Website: lowes
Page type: customer-info-address
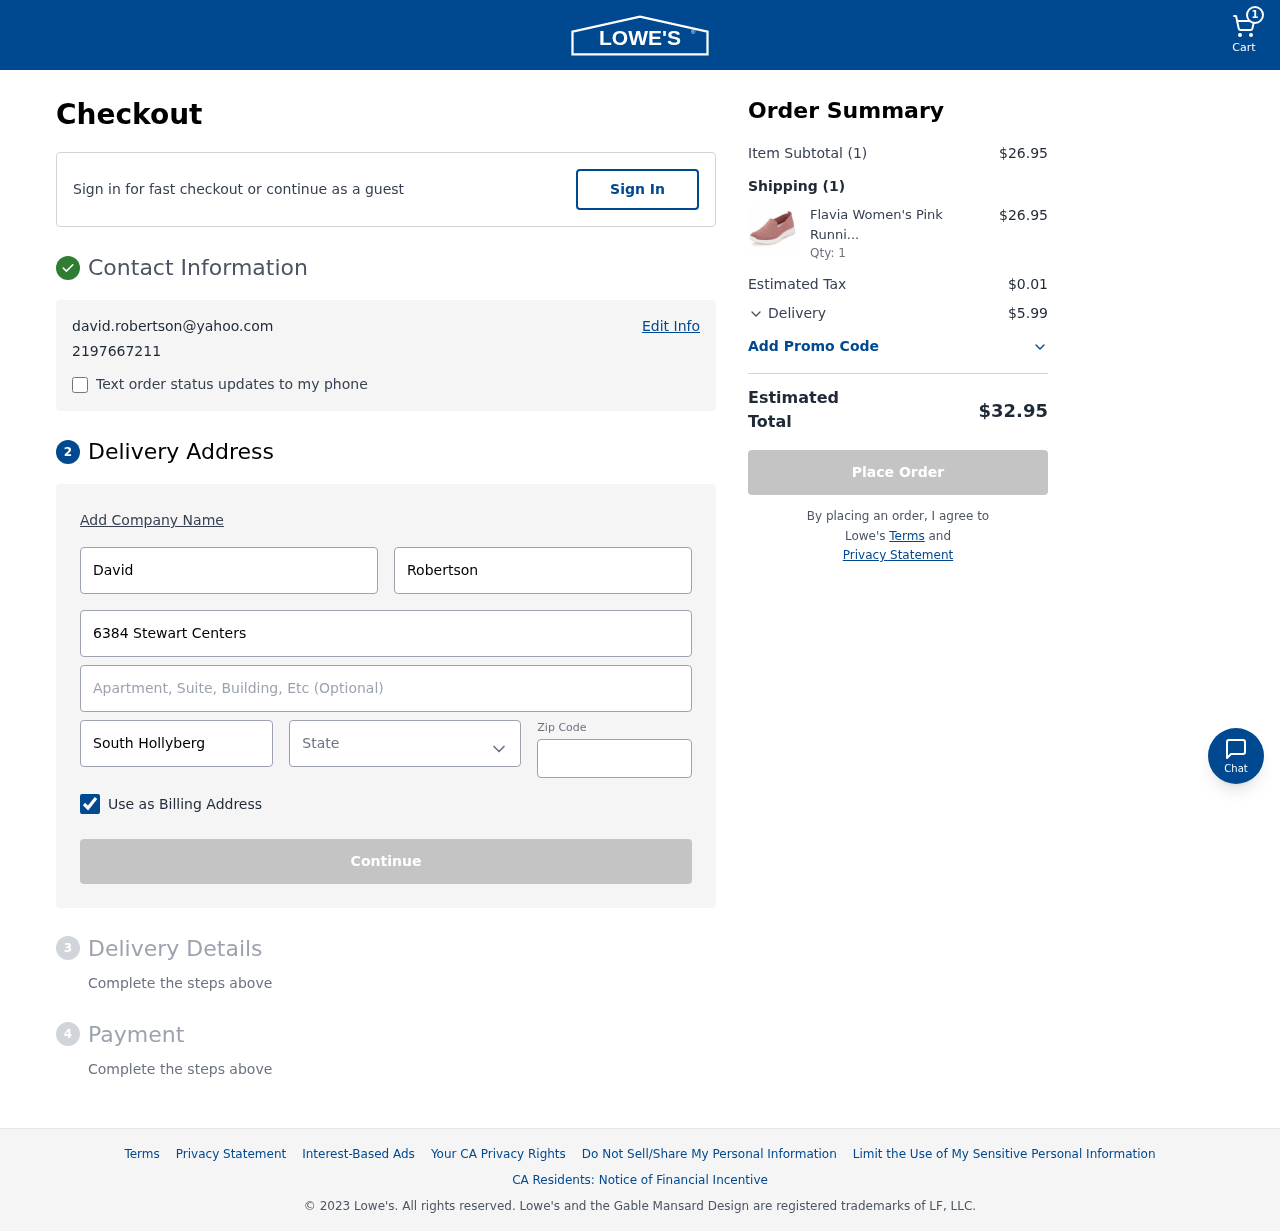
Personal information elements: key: PII_CITY
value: South Hollyberg
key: PII_EMAIL
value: david.robertson@yahoo.com
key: PII_FIRSTNAME
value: David
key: PII_LASTNAME
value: Robertson
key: PII_PHONE
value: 2197667211
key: PII_POSTCODE
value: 47213
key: PII_STATE
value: Alabama
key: PII_STREET
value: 6384 Stewart Centers
Product elements: key: PRODUCT1_NAME
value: Flavia Women's Pink Running Shoes-5 UK (37 EU) (6 US) (FKT/ST-1904/NVY)
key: PRODUCT1_QUANTITY
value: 1
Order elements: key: ORDER_NUM_ITEMS
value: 1
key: ORDER_SUBTOTAL
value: $26.95
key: ORDER_NUM_ITEMS2
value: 1
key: ORDER_SUBTOTAL2
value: $26.95
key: ORDER_TAX
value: $0.01
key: ORDER_SHIPPING_COST
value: $5.99
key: ORDER_TOTAL
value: $32.95